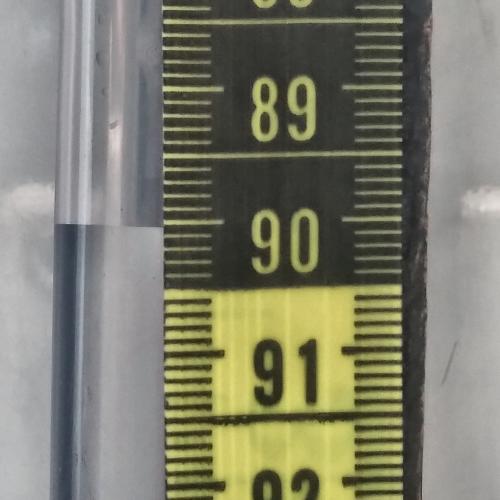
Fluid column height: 90.0 cm